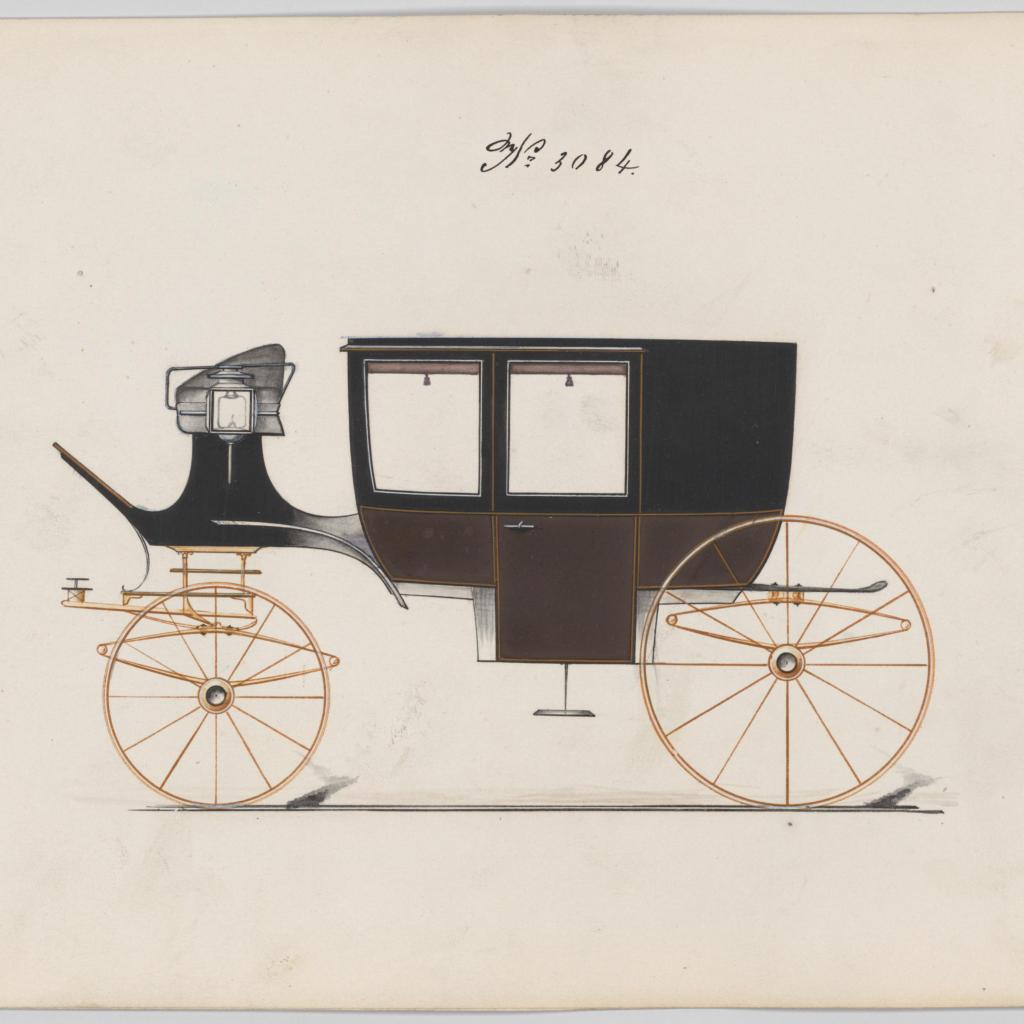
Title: Design for Glass Panel Coach, no. 3084
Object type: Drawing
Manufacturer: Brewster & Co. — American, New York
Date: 1875
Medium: Pen and black ink, watercolor and gouache
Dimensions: sheet: 7 x 9 13/16 in. (17.8 x 24.9 cm)
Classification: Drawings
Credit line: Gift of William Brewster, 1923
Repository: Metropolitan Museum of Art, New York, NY